Field crop: maize
Growth stage: 2
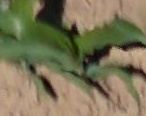
Species: maize